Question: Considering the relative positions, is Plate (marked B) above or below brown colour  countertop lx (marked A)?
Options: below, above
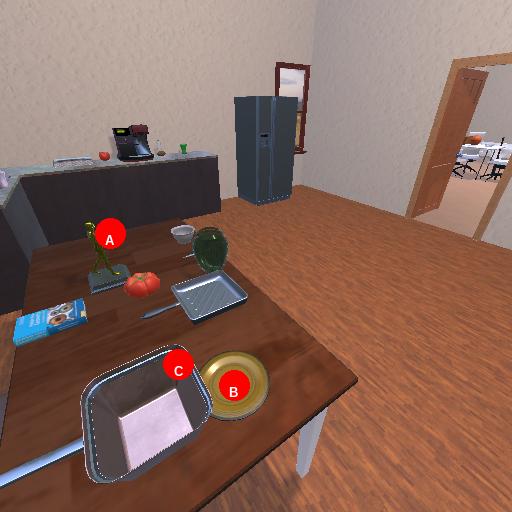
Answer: below